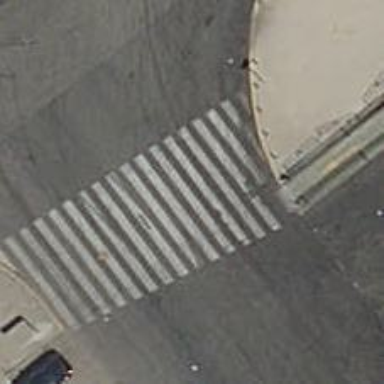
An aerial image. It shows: Uncontrolled road crossing.